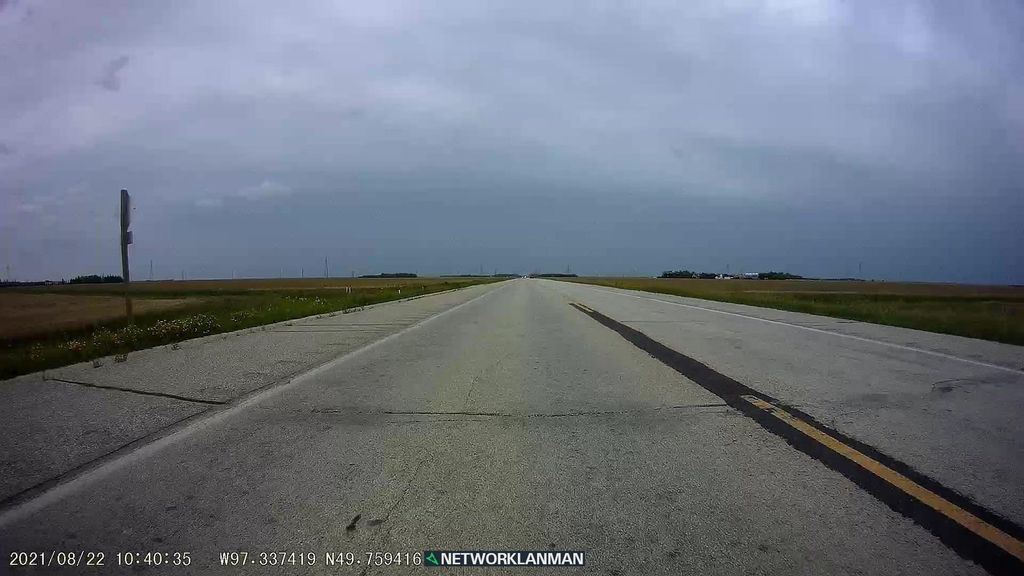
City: winnipeg